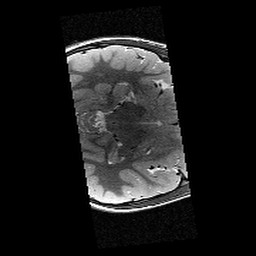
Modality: T2w
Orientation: axial
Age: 10
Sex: female
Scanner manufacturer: siemens
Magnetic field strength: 3 T
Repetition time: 9.23 s
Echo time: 0.067 s